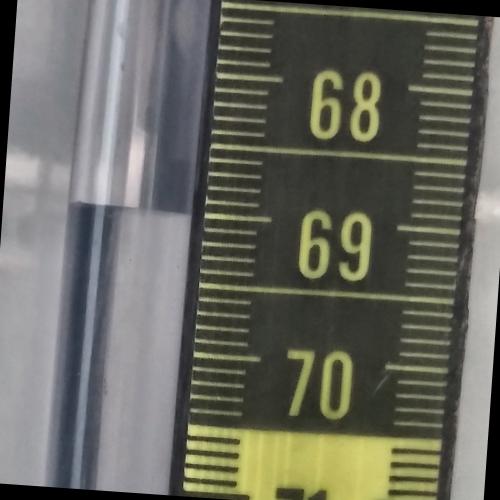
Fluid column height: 69.0 cm